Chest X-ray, AP view. Patient: 39 years old, sex F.
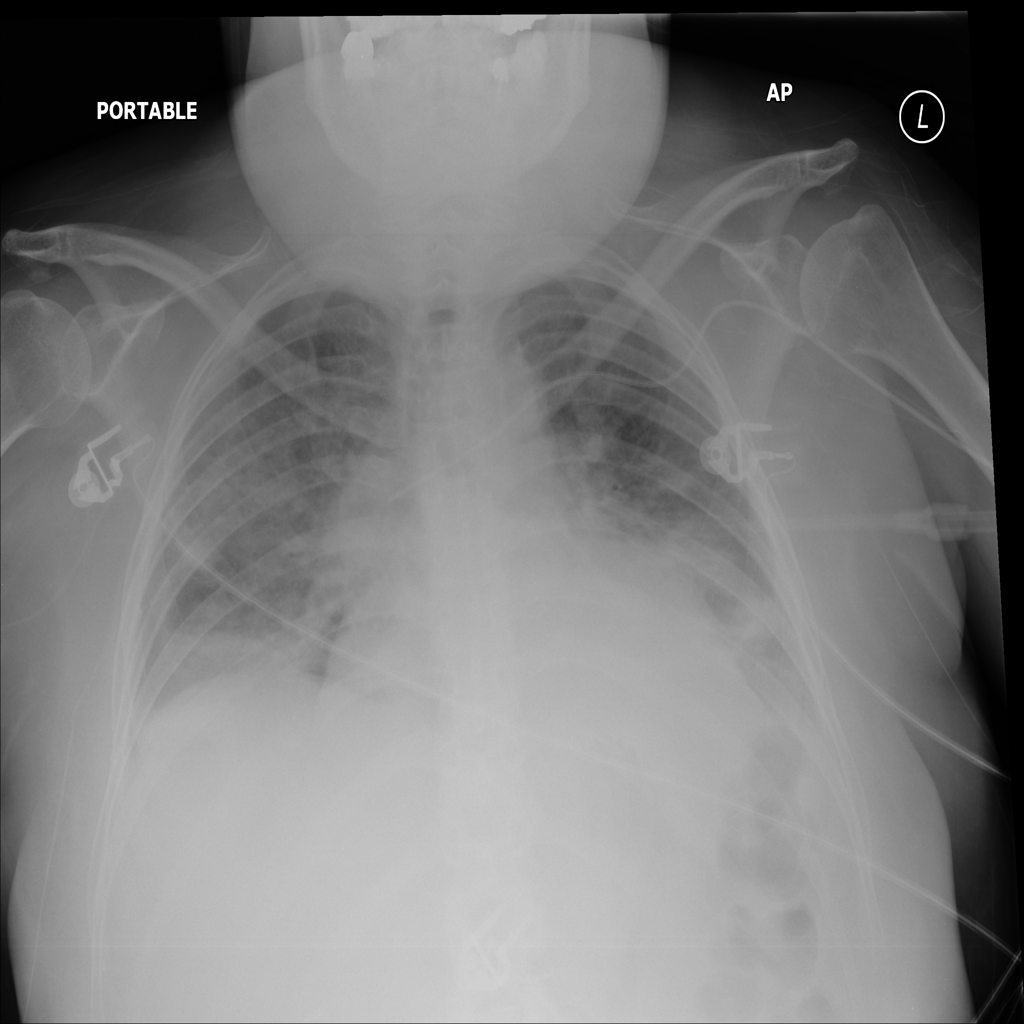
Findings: Atelectasis, Edema, Infiltration, Pneumonia